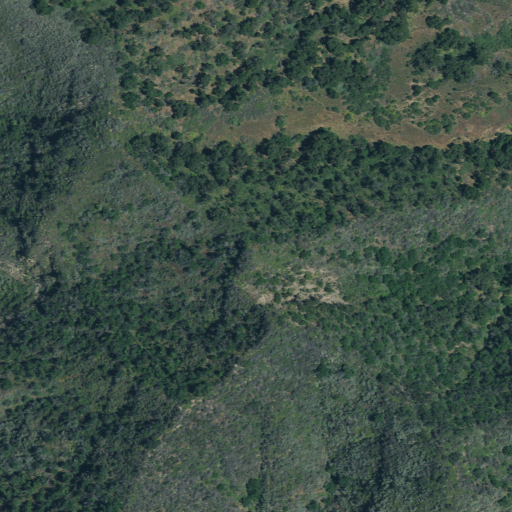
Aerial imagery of island in California named Main Island containing shrub, evergreen forest, mixed forest, grassland, and open water